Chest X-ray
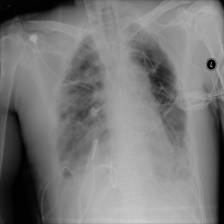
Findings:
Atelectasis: negative
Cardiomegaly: negative
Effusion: positive
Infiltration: negative
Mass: negative
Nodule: negative
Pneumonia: positive
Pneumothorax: negative
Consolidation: negative
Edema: negative
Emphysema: negative
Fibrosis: negative
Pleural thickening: negative
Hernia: negative